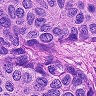
Metastatic tissue present: yes